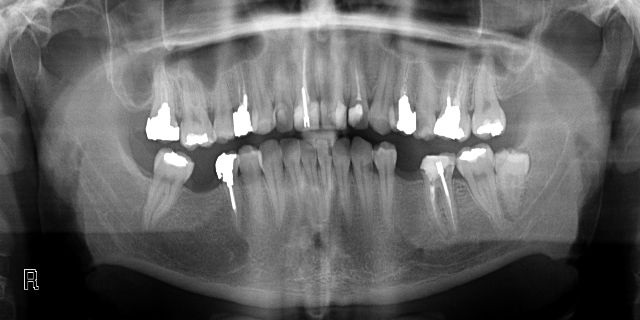
adult